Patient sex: F
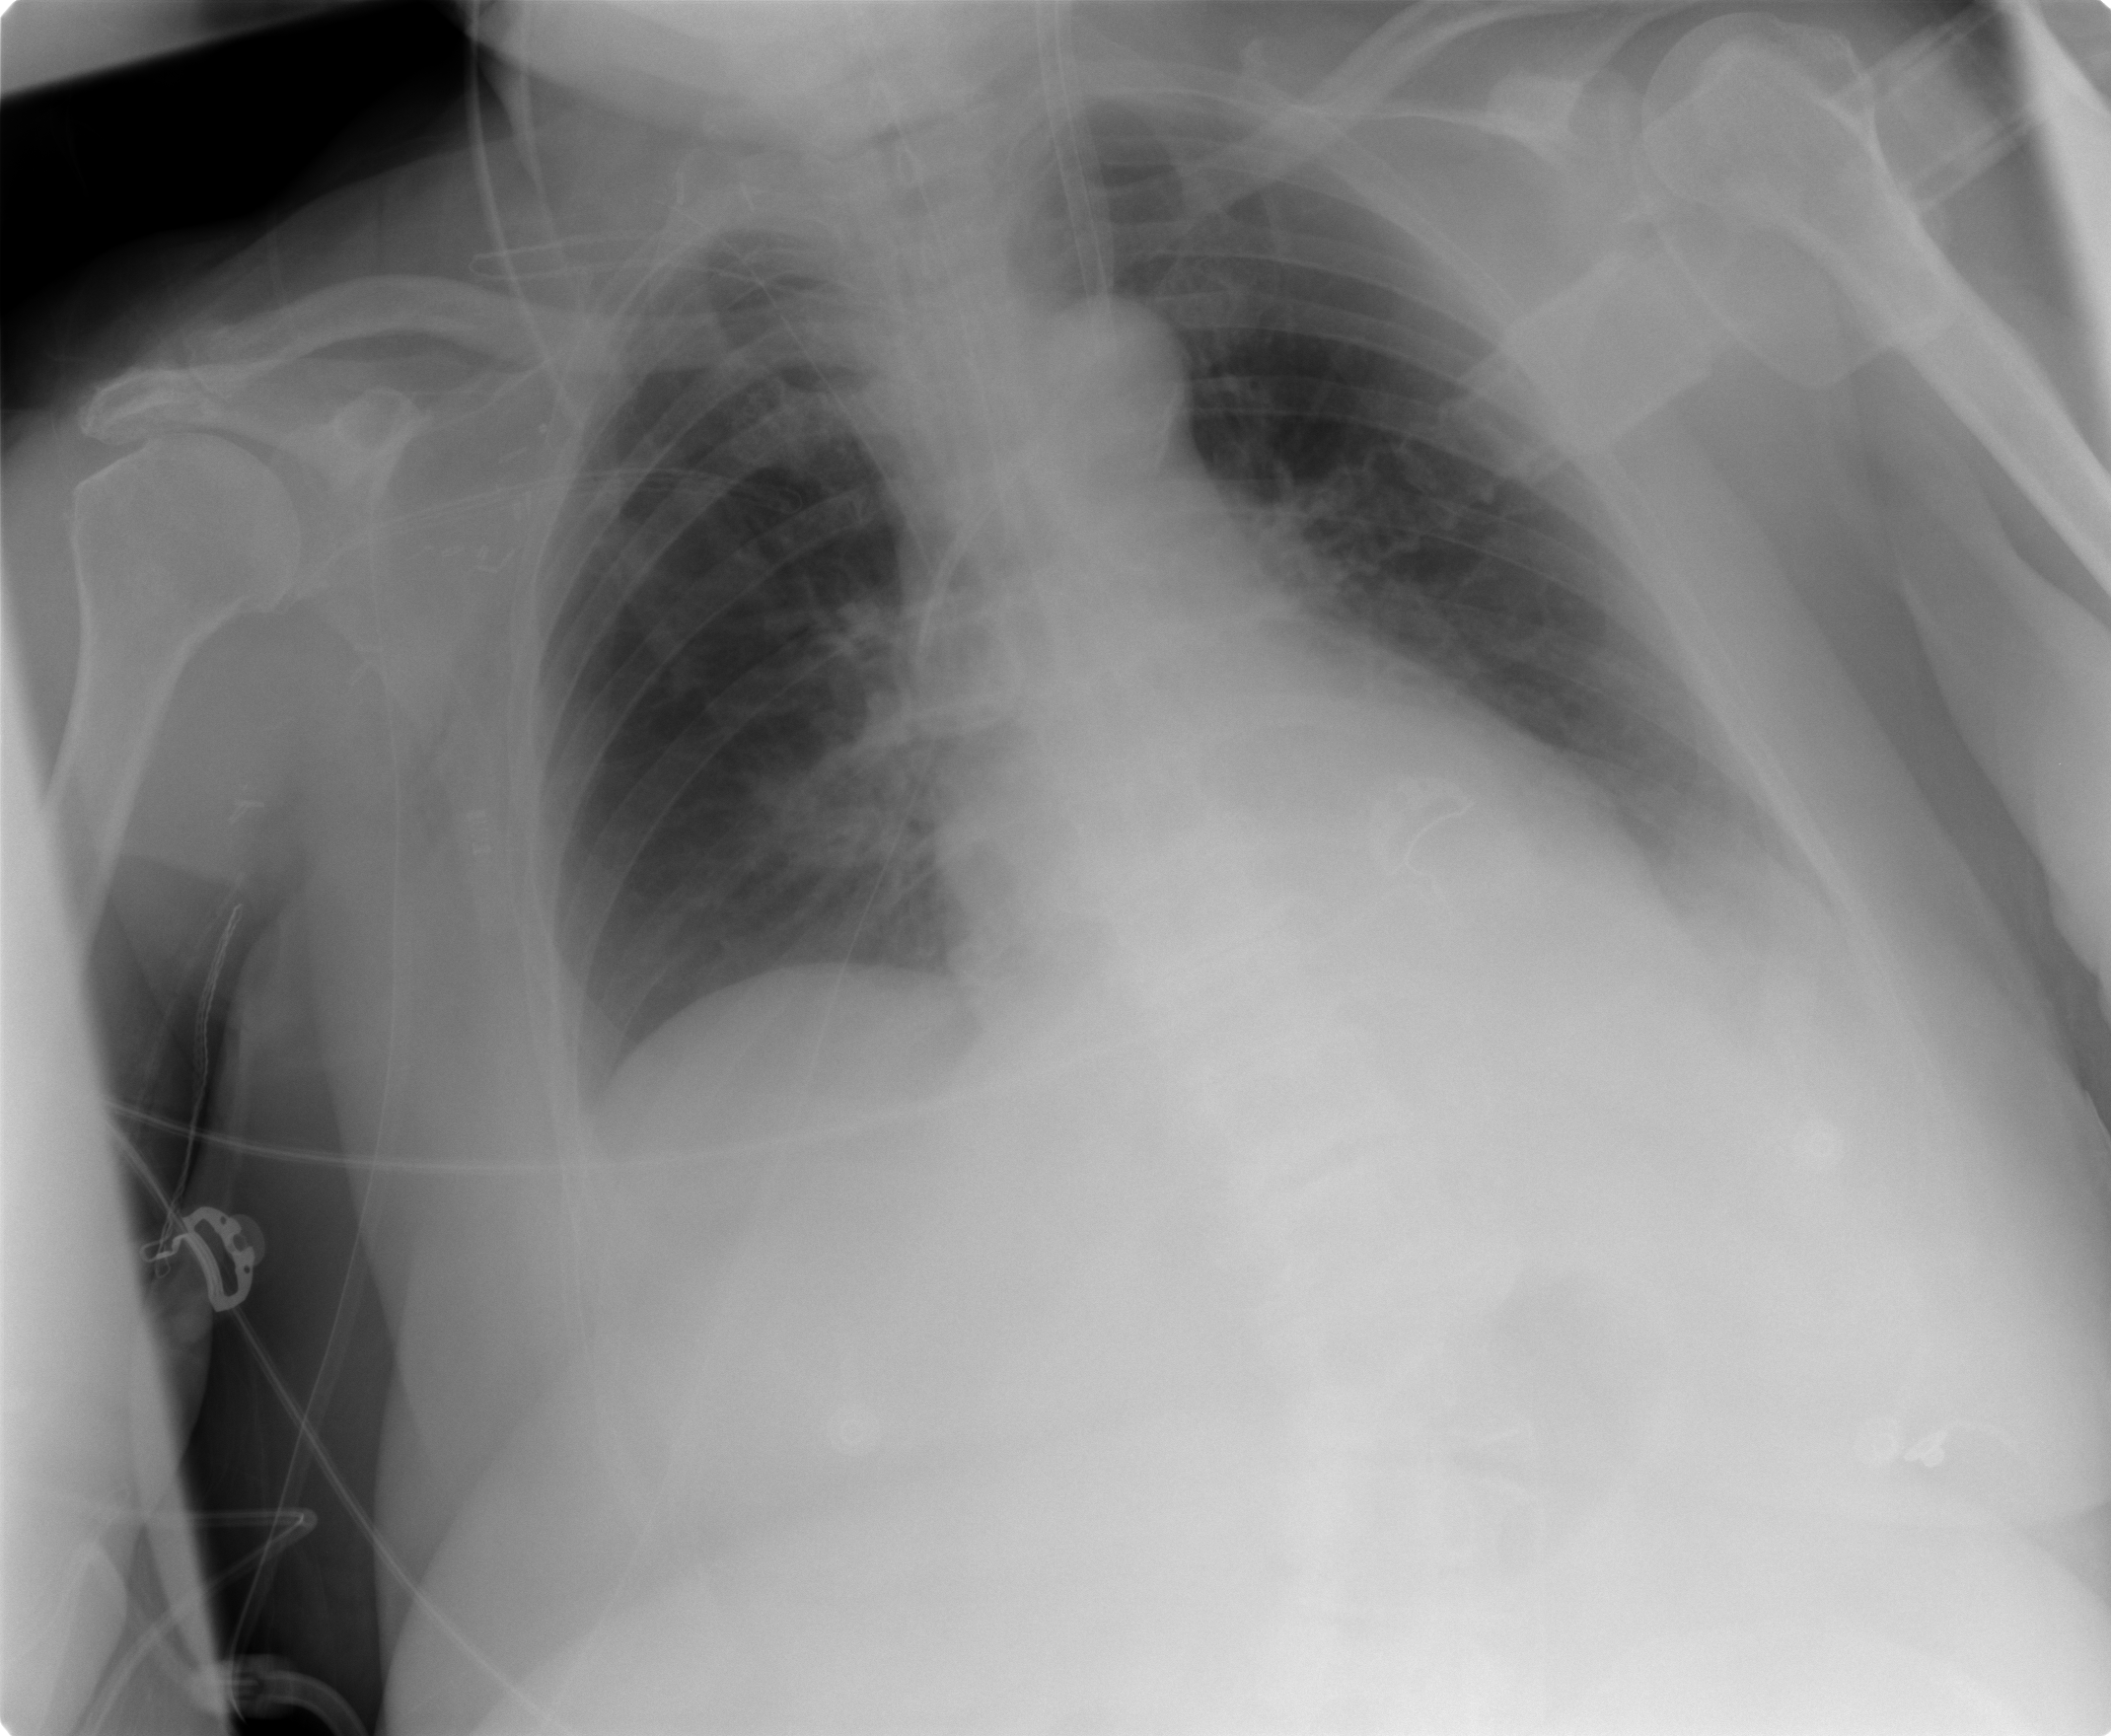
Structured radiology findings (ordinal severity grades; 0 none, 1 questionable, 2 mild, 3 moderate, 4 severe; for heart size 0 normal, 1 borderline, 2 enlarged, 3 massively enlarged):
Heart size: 0
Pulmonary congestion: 0
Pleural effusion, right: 0
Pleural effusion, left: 1
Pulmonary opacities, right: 0
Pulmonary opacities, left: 0
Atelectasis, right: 0
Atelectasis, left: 2